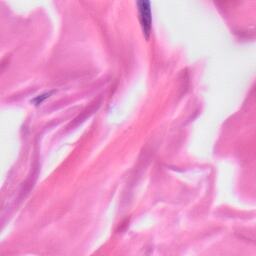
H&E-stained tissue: Skin